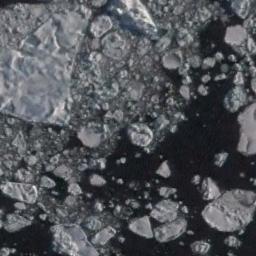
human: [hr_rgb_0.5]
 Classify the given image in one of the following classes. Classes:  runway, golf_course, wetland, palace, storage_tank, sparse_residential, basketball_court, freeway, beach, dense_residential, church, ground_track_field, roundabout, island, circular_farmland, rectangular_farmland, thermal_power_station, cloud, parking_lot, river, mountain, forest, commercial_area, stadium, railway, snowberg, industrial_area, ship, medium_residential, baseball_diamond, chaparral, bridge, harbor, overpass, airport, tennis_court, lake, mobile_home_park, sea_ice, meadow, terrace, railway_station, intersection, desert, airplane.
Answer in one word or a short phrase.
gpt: sea_ice